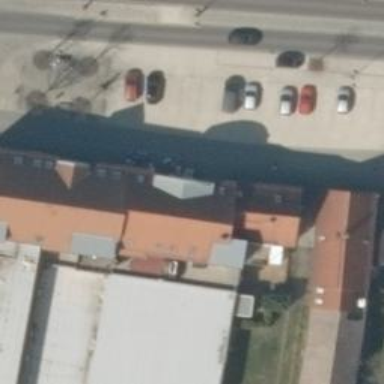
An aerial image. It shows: Shop selling clothes.